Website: lowes
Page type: billing-address
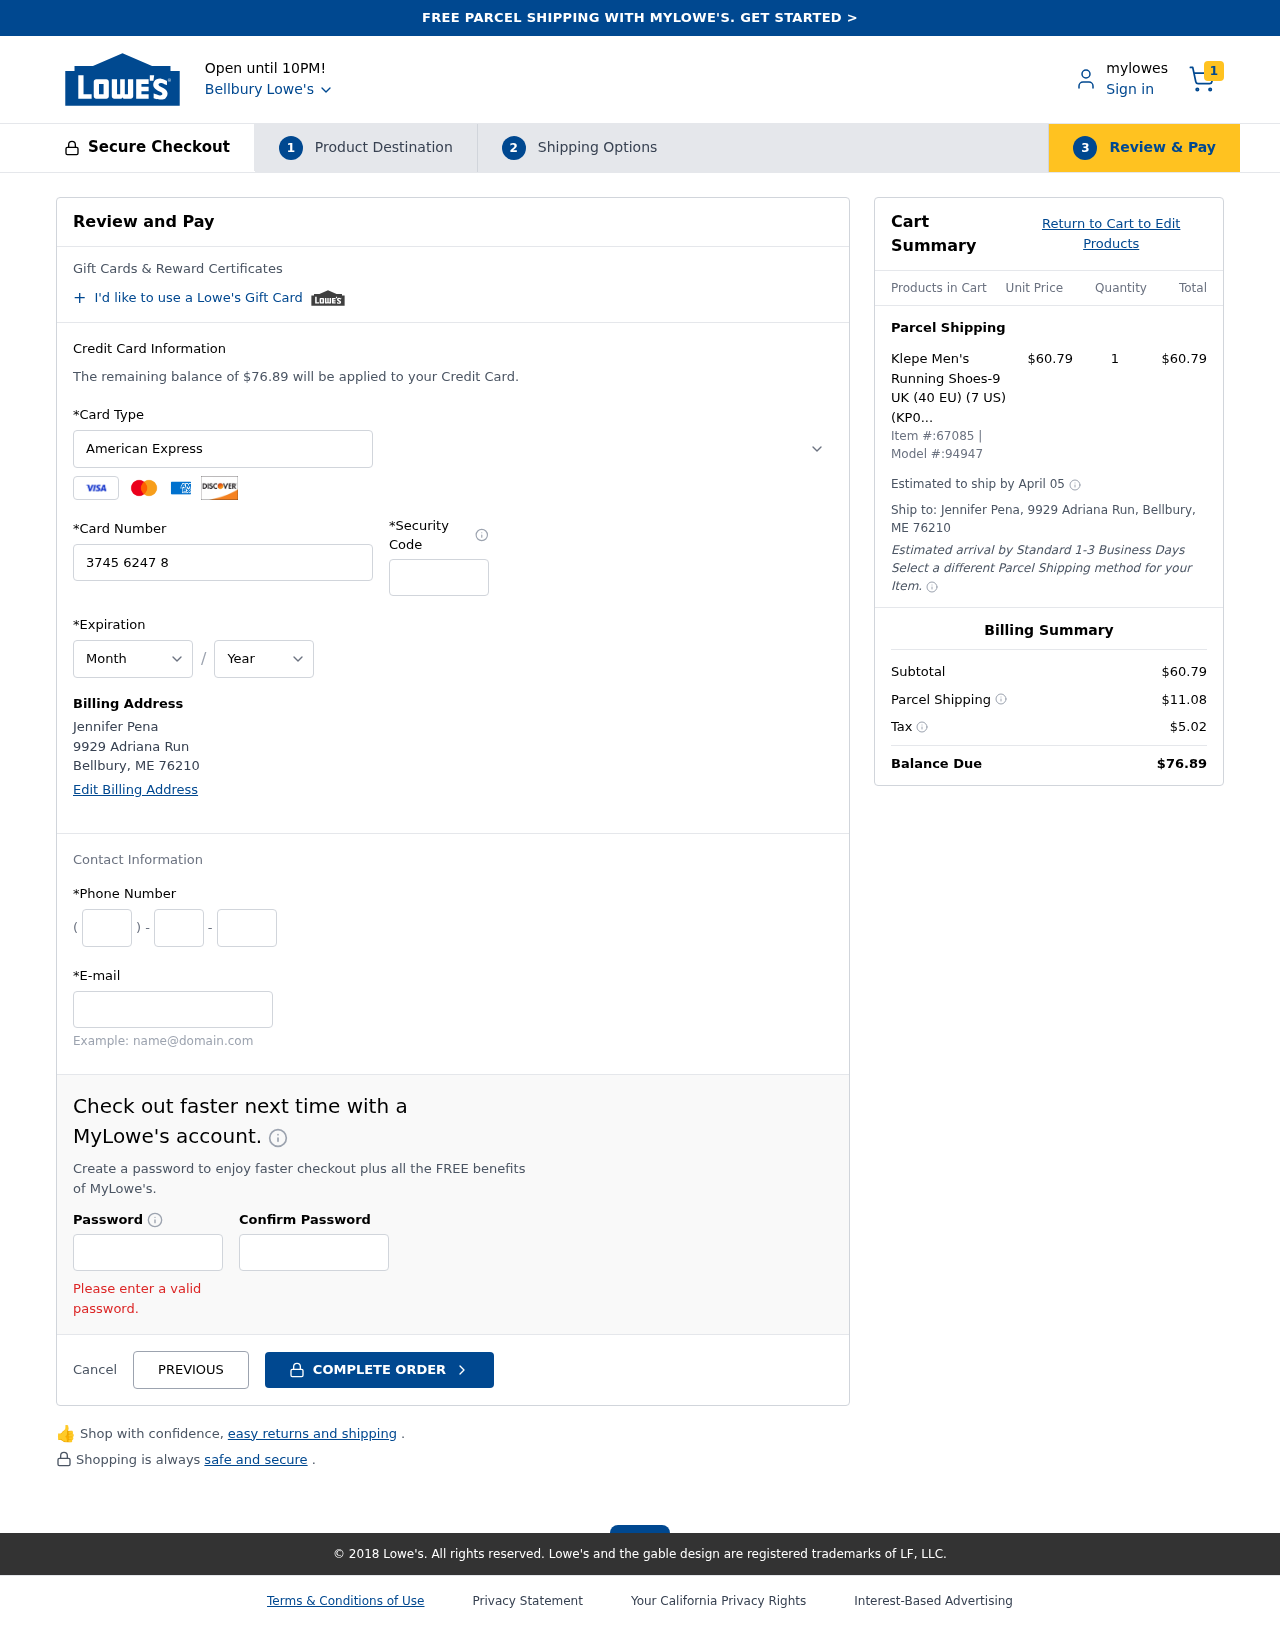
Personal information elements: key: PII_CARD_CVV
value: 5332
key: PII_CARD_EXPIRY_MONTH
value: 06
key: PII_CARD_EXPIRY_YEAR
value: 28
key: PII_CARD_NUMBER
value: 3745 6247 8580 449
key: PII_CARD_TYPE
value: American Express
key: PII_CITY
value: Bellbury
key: PII_CITY_STATE_ZIP
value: Bellbury, ME 76210
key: PII_EMAIL
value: jennifer_pena@gmail.com
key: PII_FULLNAME
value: Jennifer Pena
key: PII_PHONE_AREA
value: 872
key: PII_PHONE_PREFIX
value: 442
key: PII_PHONE_SUFFIX
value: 6533
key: PII_STREET
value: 9929 Adriana Run
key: PII_FULLNAME2
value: Jennifer Pena
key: PII_STREET2
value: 9929 Adriana Run
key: PII_CITY_STATE_ZIP2
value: Bellbury, ME 76210
Product elements: key: PRODUCT1_NAME
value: Klepe Men's Running Shoes-9 UK (40 EU) (7 US) (KP040/BLK)
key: PRODUCT1_PRICE
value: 60.79
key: PRODUCT1_QUANTITY
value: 1
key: PRODUCT_ITEM_NUMBER
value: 67085
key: PRODUCT_MODEL_NUMBER
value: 94947
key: PRODUCT1_LINE_TOTAL
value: $60.79
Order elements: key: ORDER_NUM_ITEMS
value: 1
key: ORDER_TOTAL
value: $76.89
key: ORDER_SHIPPING_DATE
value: April 05
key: ORDER_SUBTOTAL
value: $60.79
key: ORDER_SHIPPING_COST
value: $11.08
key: ORDER_TAX
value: $5.02